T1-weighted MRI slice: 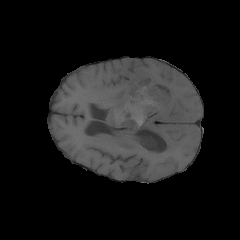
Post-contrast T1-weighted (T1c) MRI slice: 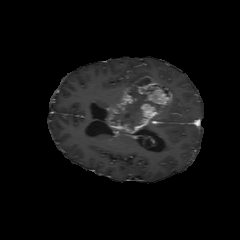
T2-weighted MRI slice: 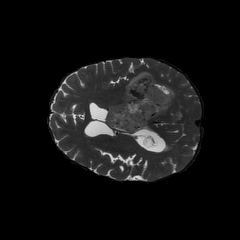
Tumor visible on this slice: yes